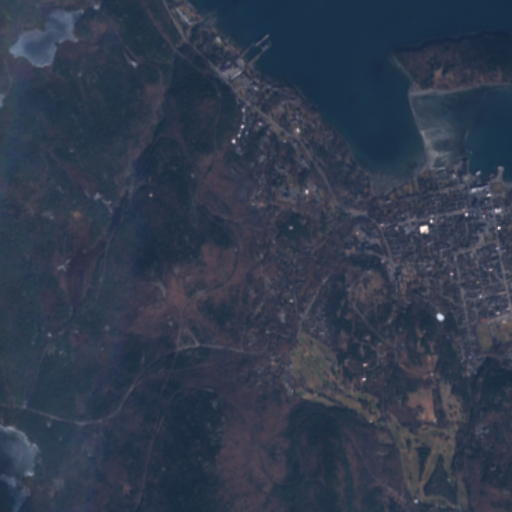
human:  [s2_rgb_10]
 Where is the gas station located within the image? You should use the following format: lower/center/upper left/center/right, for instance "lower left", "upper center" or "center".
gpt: The gas station is located in the center right of the image.
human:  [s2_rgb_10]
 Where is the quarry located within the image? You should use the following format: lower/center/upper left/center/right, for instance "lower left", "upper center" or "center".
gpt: The quarry is located in the lower left of the image.
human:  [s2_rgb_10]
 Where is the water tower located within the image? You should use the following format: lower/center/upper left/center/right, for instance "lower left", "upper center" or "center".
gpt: The water tower is located in the center left of the image.
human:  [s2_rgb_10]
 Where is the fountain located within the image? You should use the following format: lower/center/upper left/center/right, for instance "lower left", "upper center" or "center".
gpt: The fountain is located in the center right of the image.
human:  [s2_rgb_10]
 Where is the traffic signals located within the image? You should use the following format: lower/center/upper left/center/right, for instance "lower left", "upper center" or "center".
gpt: The traffic signals is located in the center right of the image.
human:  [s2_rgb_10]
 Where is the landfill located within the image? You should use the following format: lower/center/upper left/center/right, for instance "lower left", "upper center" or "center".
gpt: There is no landfill in the image.